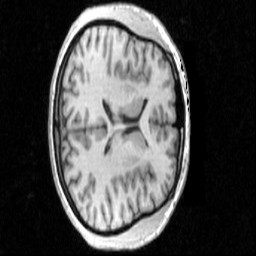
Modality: T1w
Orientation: axial